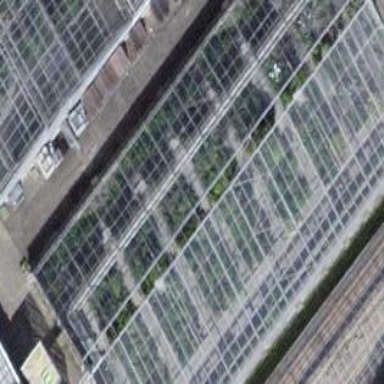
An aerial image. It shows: Greenhouse.